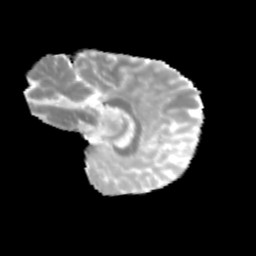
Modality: MD
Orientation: sagittal
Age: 11
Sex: male
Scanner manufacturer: siemens
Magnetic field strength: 3 T
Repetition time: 3.8 s
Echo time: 0.07 s